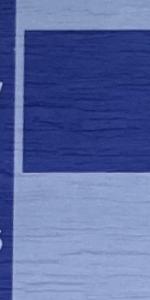
Label: Empty